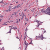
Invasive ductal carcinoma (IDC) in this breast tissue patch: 1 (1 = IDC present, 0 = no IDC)